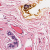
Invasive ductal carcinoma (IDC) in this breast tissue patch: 0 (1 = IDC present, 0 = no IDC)